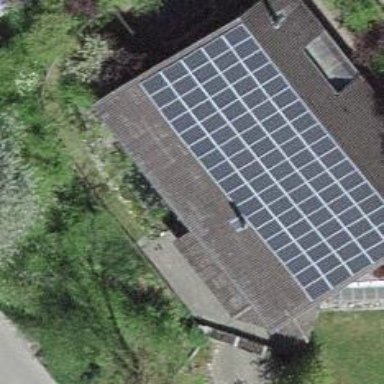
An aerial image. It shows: Solar power generator using photovoltaic panels.